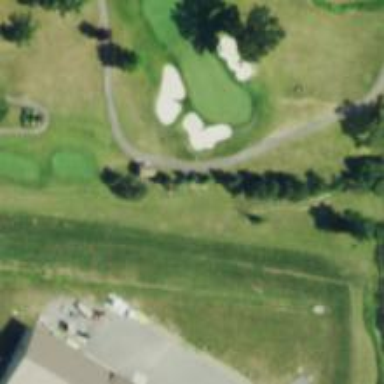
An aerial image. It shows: Service road designated as golf cart path.